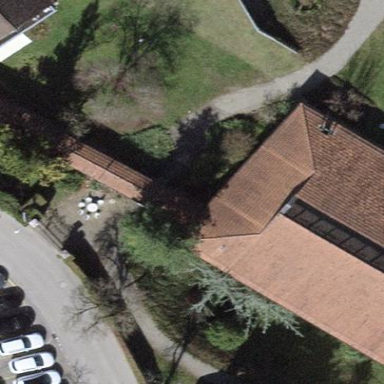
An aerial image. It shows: Hospital building with skillion roof shape.